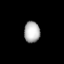
Tissue: lung
Cell type: Endothelial cells
Senescence score: 0.6983
Nuclear area (px): 326
Mean DAPI intensity: 178.847